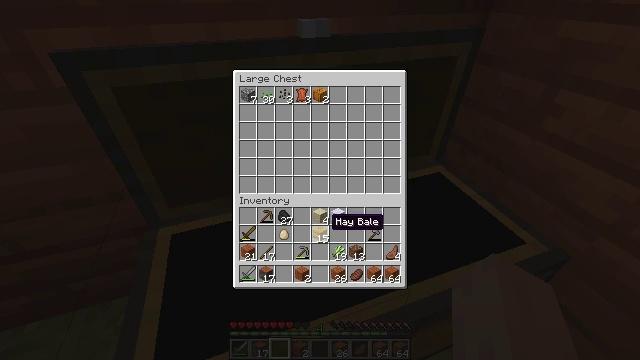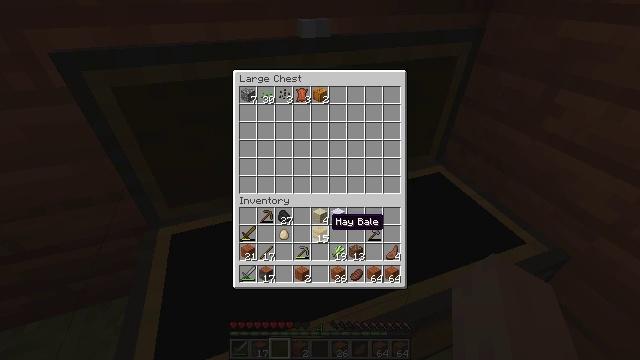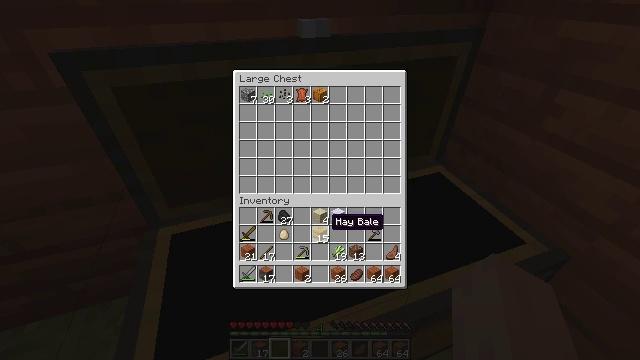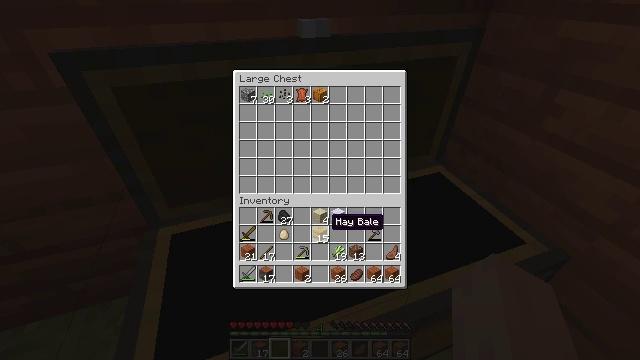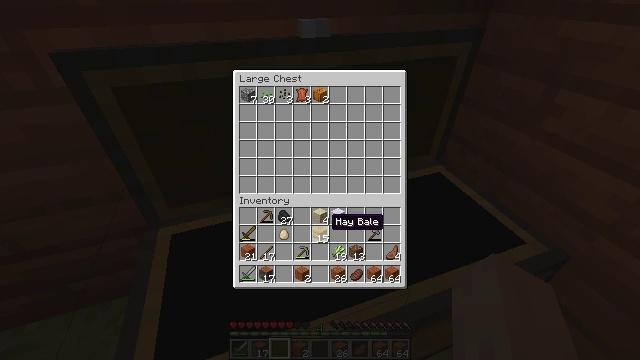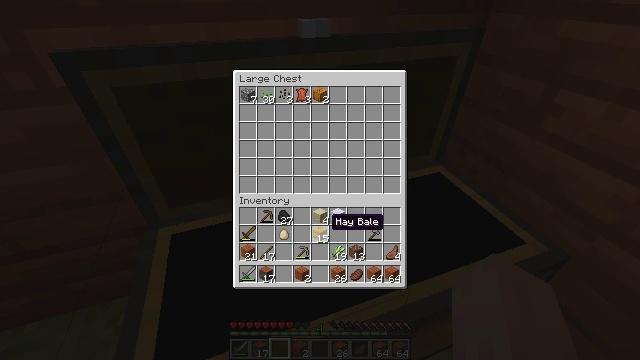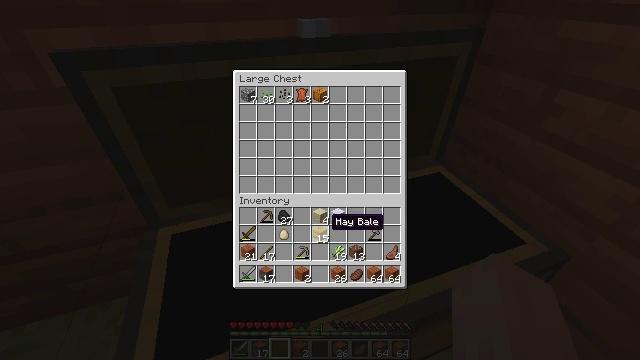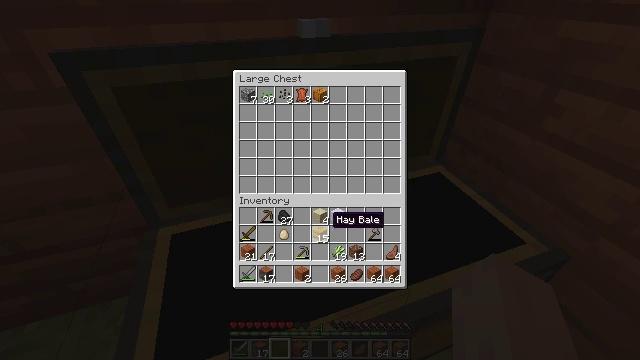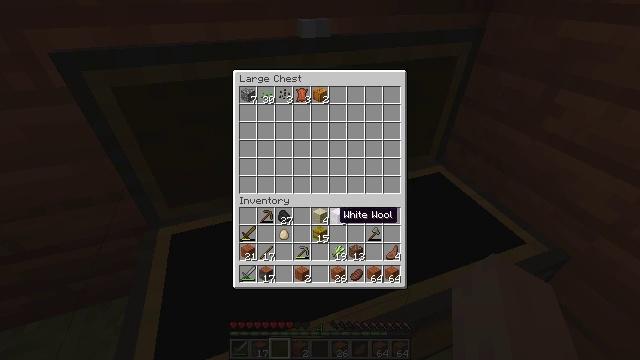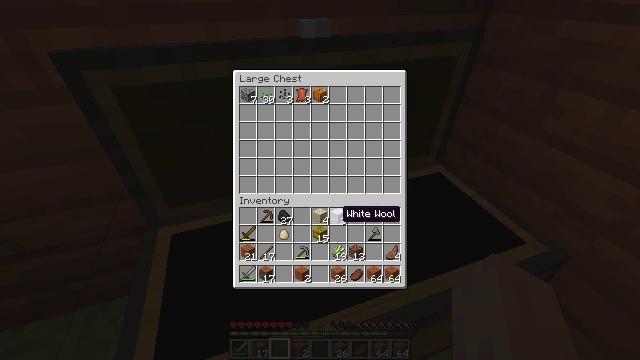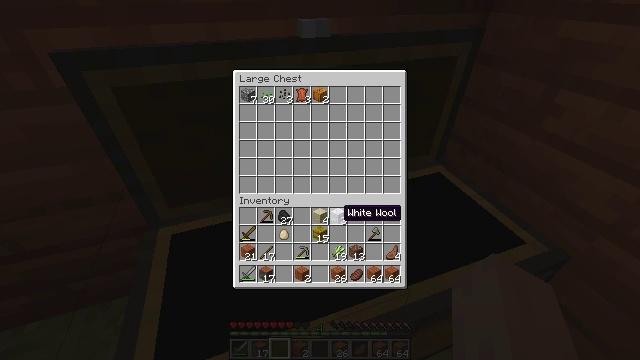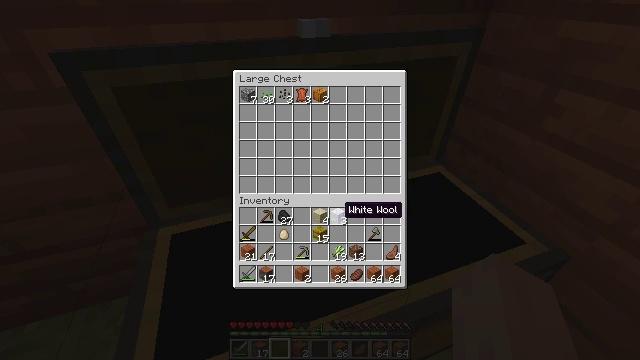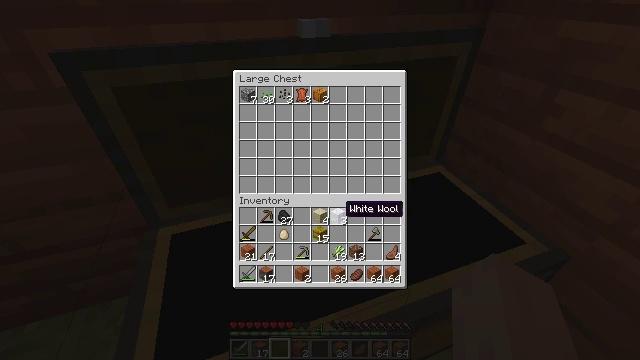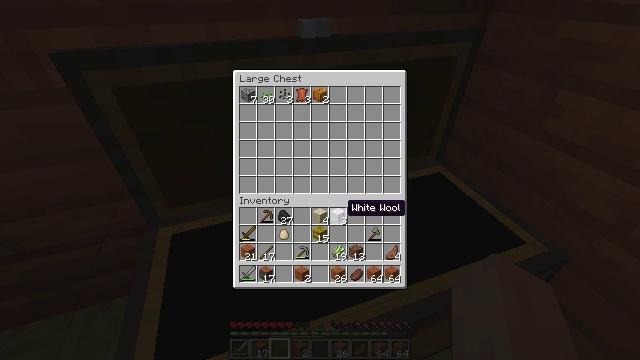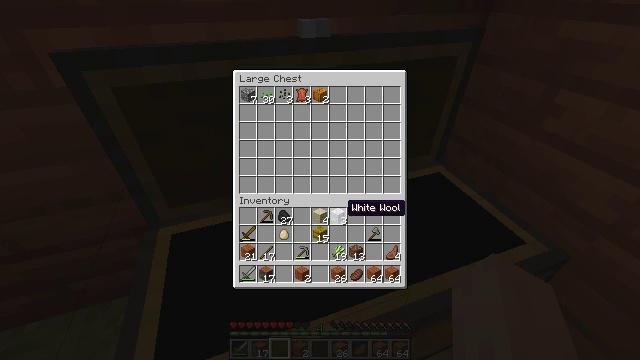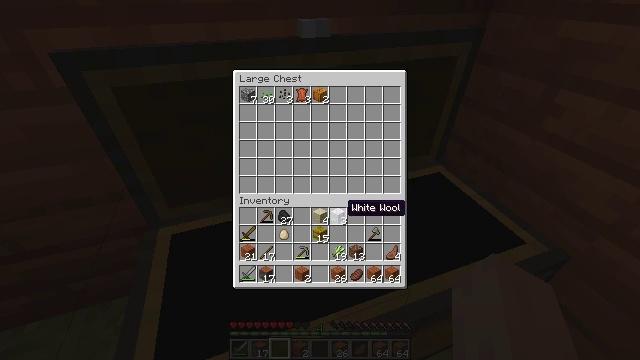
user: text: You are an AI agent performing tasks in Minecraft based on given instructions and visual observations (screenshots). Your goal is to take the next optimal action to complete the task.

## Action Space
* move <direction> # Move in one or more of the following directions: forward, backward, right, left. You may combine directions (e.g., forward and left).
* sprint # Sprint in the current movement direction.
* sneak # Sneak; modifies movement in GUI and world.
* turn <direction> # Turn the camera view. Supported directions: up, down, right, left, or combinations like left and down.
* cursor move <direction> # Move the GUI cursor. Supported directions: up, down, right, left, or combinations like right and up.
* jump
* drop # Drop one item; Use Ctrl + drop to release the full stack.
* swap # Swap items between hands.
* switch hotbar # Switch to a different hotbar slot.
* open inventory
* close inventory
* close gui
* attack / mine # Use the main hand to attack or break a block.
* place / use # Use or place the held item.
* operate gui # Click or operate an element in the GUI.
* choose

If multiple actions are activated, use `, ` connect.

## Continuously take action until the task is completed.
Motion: motion action
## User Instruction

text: Craft an acacia door.
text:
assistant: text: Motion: no_op
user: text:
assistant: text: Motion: no_op
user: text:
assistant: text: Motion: no_op
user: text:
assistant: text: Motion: no_op
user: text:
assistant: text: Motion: no_op
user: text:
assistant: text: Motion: no_op
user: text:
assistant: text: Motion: no_op
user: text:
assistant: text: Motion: no_op
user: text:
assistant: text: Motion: no_op
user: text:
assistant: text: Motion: no_op
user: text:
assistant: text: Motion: no_op
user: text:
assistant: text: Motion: no_op
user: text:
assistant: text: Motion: no_op
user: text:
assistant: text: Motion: no_op
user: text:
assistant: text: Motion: no_op
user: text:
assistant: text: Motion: no_op
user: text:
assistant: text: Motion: no_op
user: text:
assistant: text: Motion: no_op
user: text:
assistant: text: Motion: no_op
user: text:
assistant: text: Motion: no_op
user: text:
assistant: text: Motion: no_op
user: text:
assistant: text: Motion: no_op
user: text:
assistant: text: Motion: no_op
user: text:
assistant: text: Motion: no_op
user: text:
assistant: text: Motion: no_op
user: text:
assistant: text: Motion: no_op
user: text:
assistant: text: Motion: no_op
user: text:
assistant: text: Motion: no_op
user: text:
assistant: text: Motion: no_op
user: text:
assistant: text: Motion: no_op